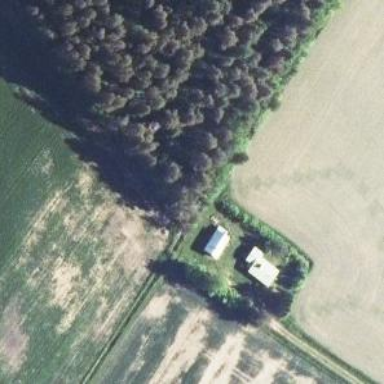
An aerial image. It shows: Farmyard area.